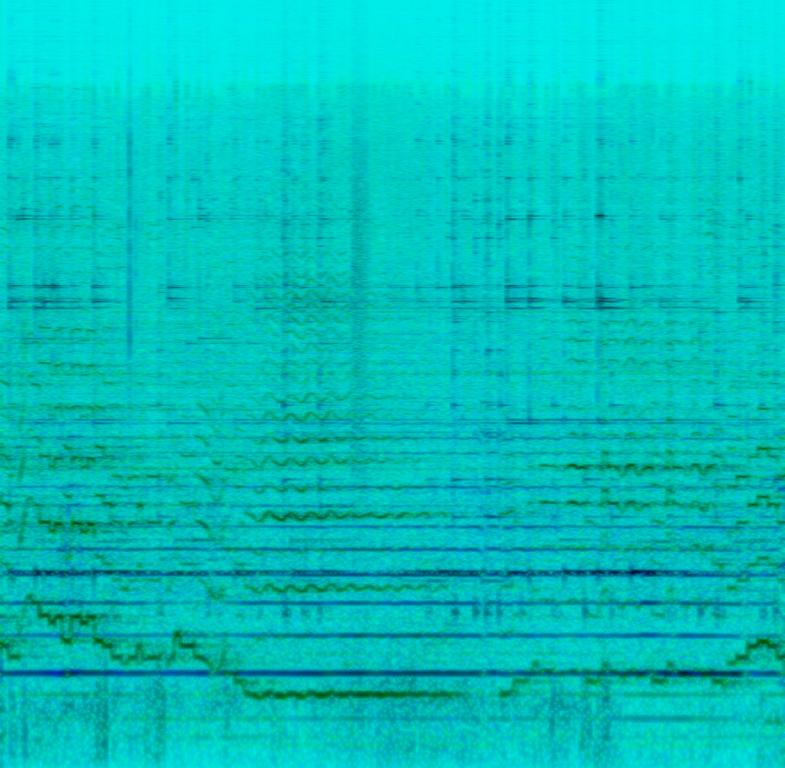
This is a calm type of song which features a flute being intricately played on top of the various instruments. There is a violin creating a sustained tone underneath. The music feels mystical and enchanting.